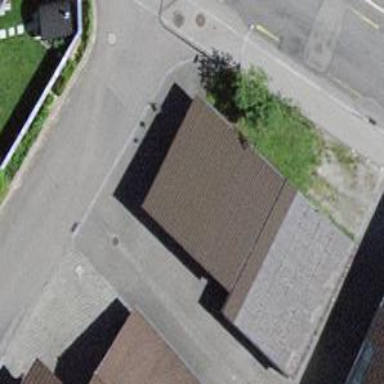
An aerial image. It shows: View of roof of building.